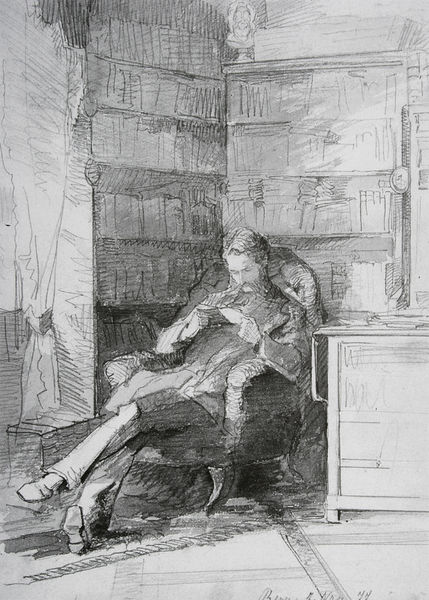
Titel: Bildnis Carl Hilty
Künstler: Clara von Rappard
Institution: Privatbesitz
Schlagwörter: kopf, mann, schatten, weiß, sitzen, ausschnitt, fenster, grau, hell, holz, licht, raum, schwarz, skizze, zeichnung, zimmer, teppich, anzug, bart, hose, regal, schnurrbart, wand, schale, herr, porträt, signatur, vorhang, sonne, boden, fransen, interieur, sessel, sitzend, scheitel, genre, skulptur, beine, arbeitszimmer, bücher, kommode, ruhe, schrank, schreibtisch, ecke, lehne, schuhe, studie, grafik, graphik, schattierung, tag, linien, laden, gardine, ohrensessel, salon, schnurbart, vorhänge, pfeife, seitenscheitel, büste, lesen, uhr, knie, jacket, seitenlicht, wände, fussboden, tusche, buch, lehnstuhl, schraffur, stich, schwarzweiß, literatur, bleistift, schuh, entwurf, sonnig, stift, entspannung, komode, bücherregal, brief, lässig, sonnenstrahlen, lesender, bibliothek, buchregal, bücherei, bücherregale, leser, regale, lesend, zeit, kontemplation, bücherwand, lektüre, zeichung, nachricht, tsich, sideboard, schuhsohle, stuhlk, studiolo, gekreuzte beine, gghh, lesecke, sesselbein, übergeschlagene beine, bibliothel, 44, bibiliothek, anuig, 74, schrägschraffur